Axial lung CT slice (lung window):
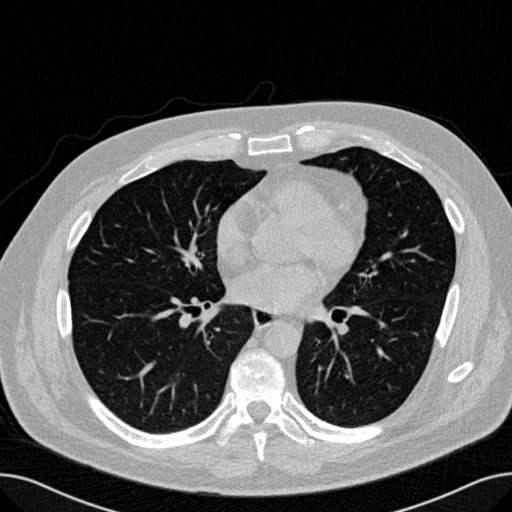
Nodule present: no